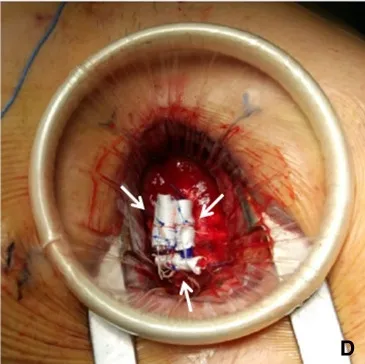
(D) Samples fixation: definitely samples (arrows) are inserted inside the chordal loop and then fixed by suturing the vascular prosthesis to the corresponding loop with a 4-0 prolene suture.
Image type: medical_photograph (other_medical_photograph)